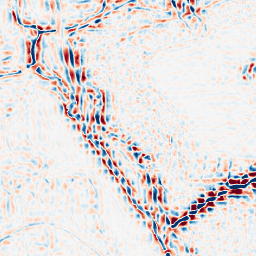
Category: wavelet
Decomposition family: wavelet_reverse_biorthogonal
Decomposition parameters: wavelet: rbio5.5
level: 3
Upsampling method: linear_exact
Upsampling parameters: scale: 2
Upsampling scale: 2